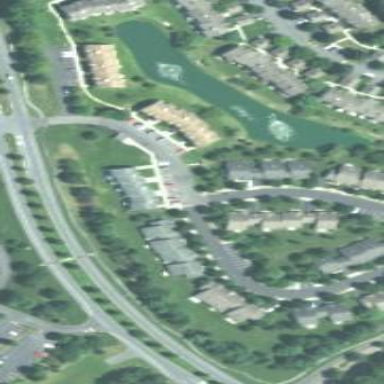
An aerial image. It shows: Condominium within residential area.